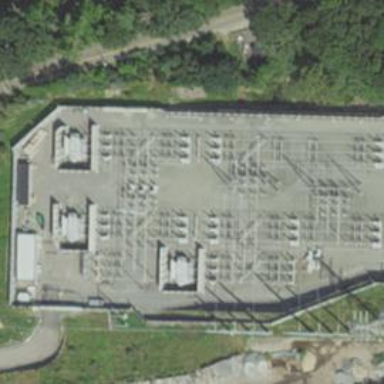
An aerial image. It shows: Switch used for power control.